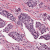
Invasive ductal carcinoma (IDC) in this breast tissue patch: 1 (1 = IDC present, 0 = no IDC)